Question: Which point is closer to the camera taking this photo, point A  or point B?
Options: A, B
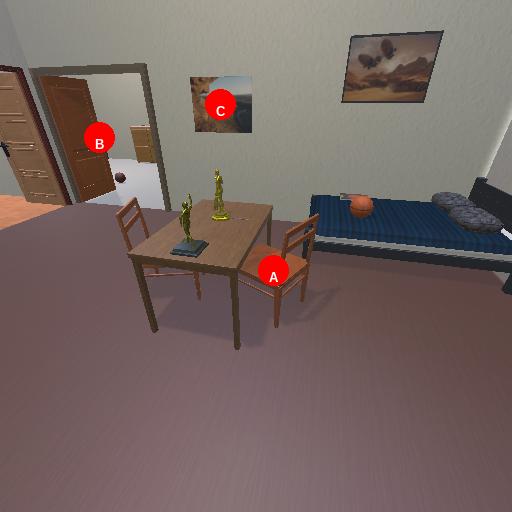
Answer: A